Question: It is required to place a number of queens so that there is a queen in each row and column. Find the number of different placements of queens that satisfy the constraint that queens cannot attack each other. At the same time, the newly placed queen cannot be eaten by the existing knight, but there is no need to consider whether the knight will be attacked by the queen.
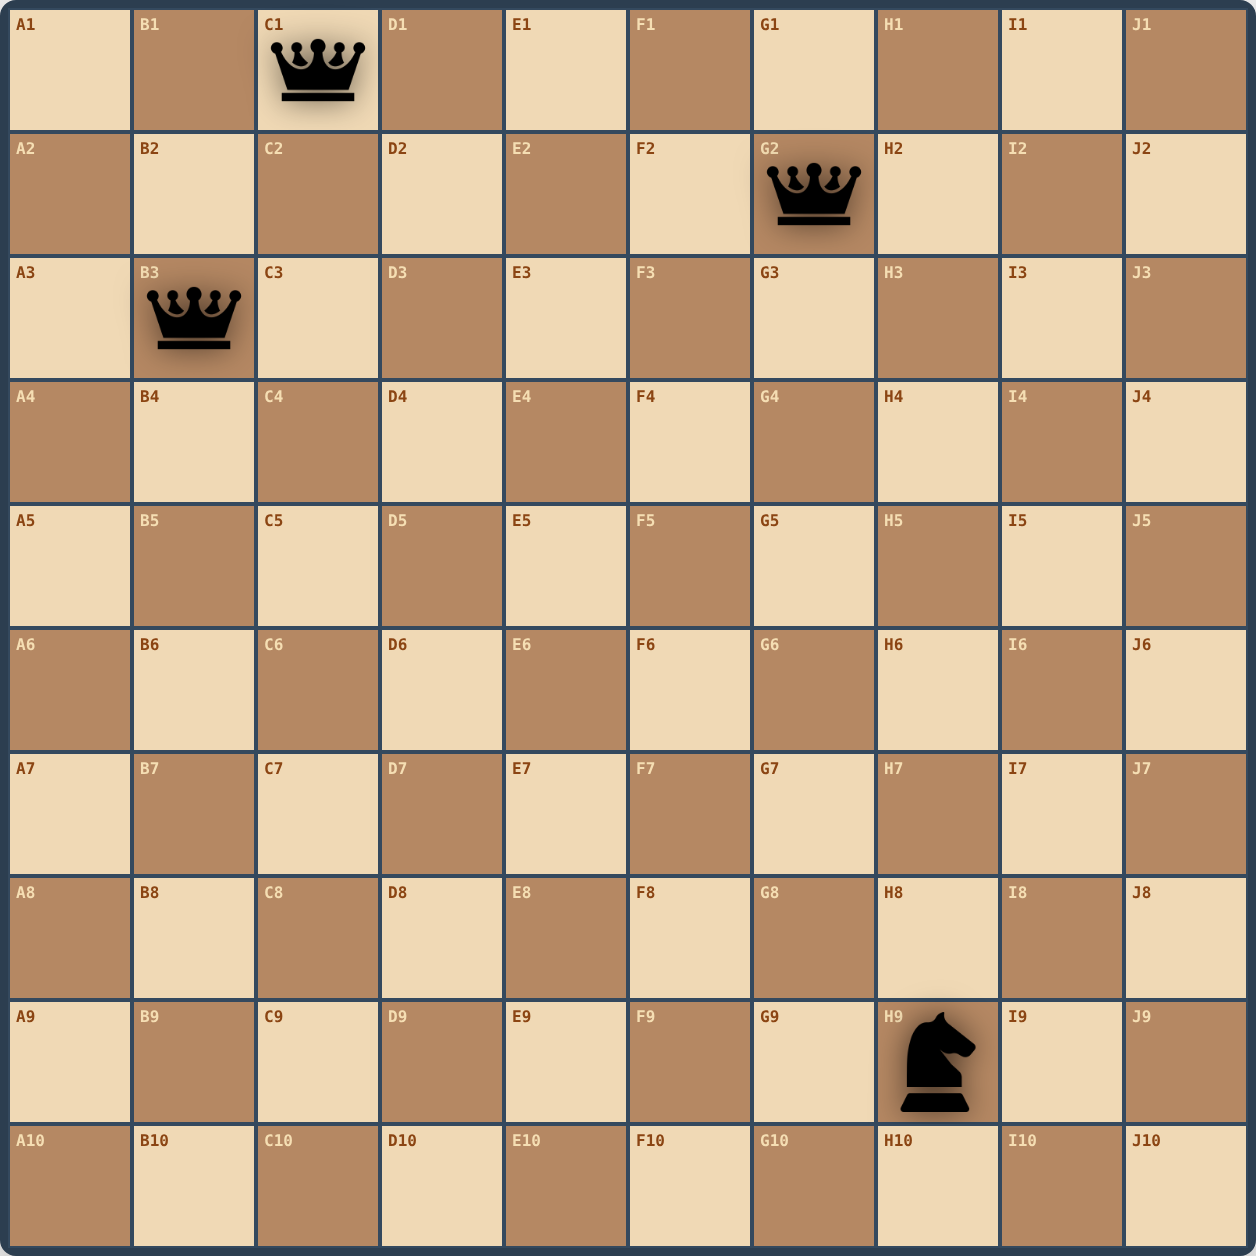
Answer: 3